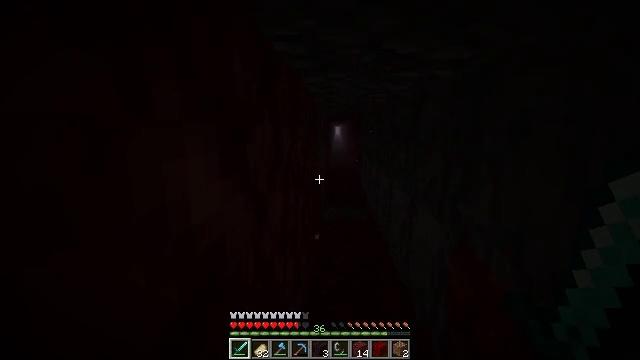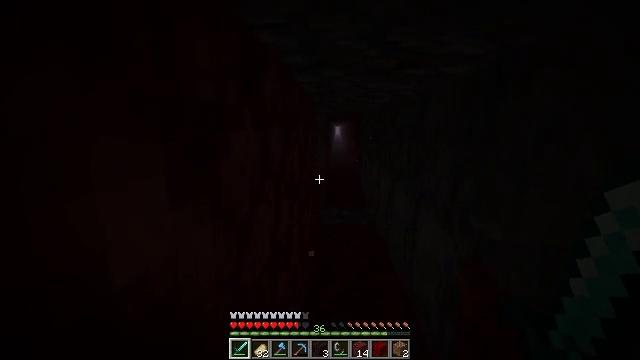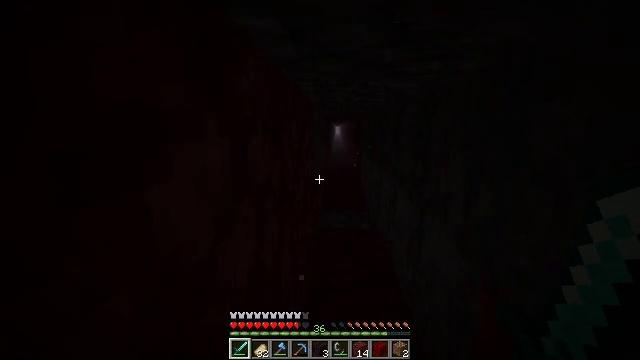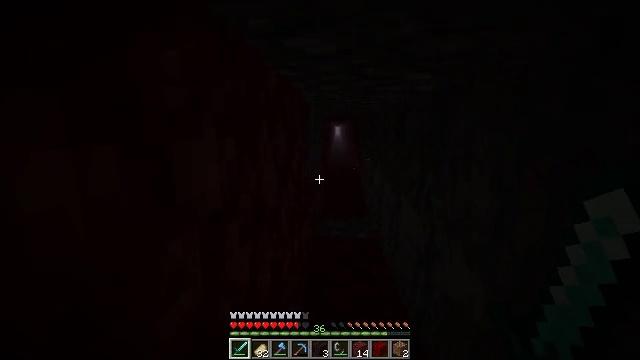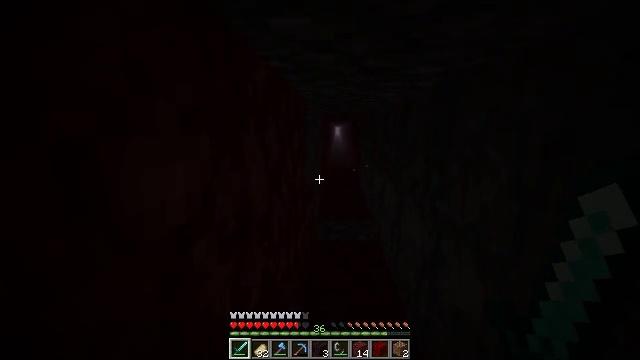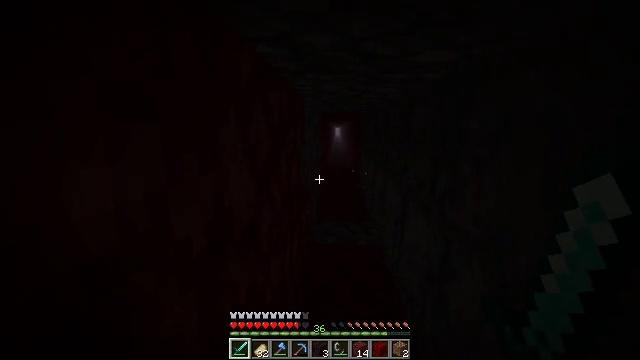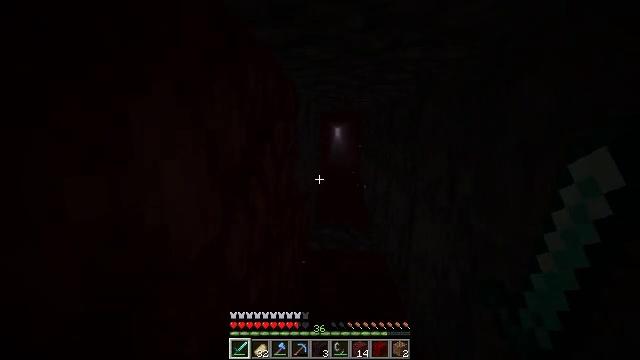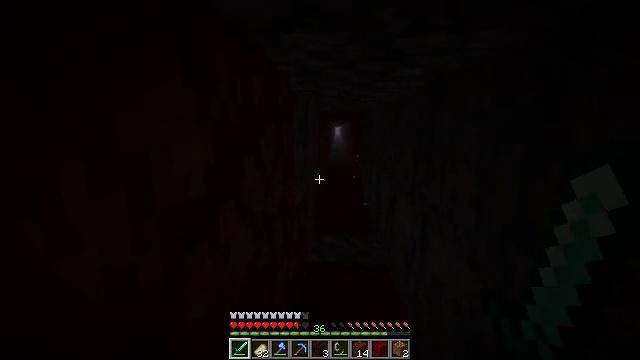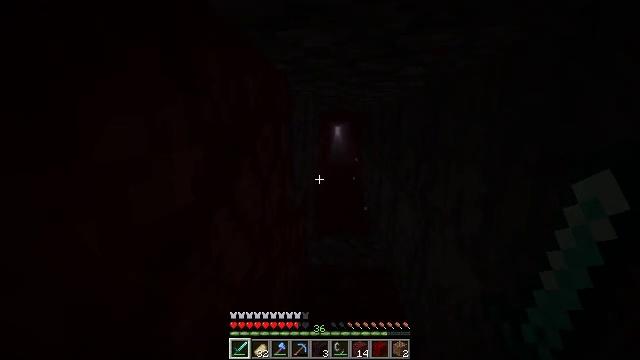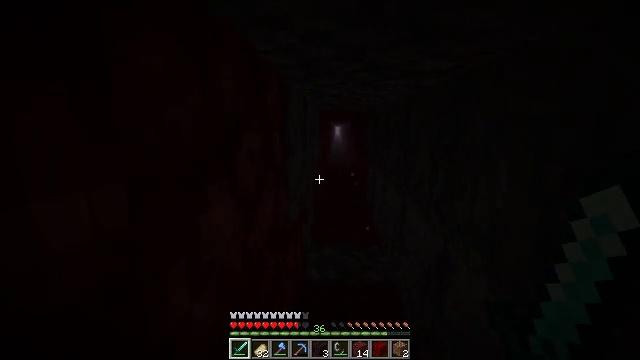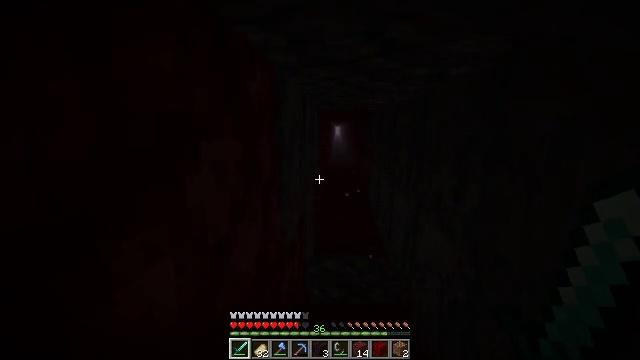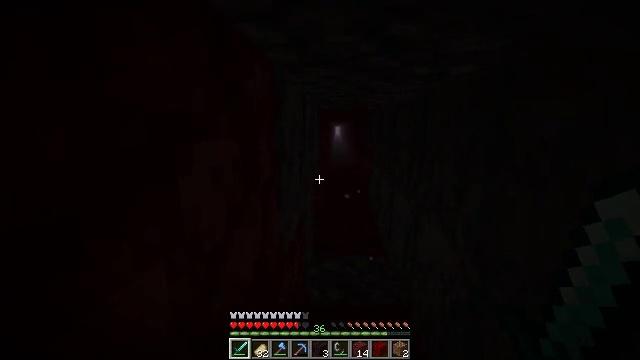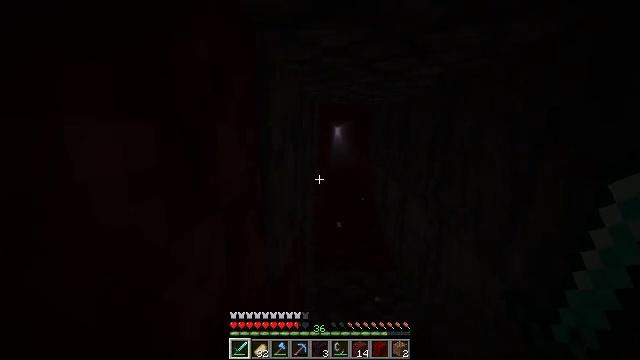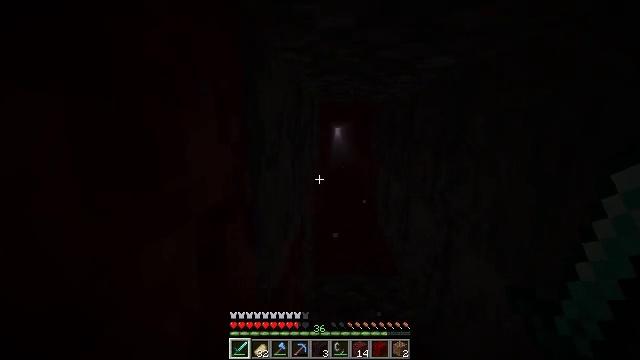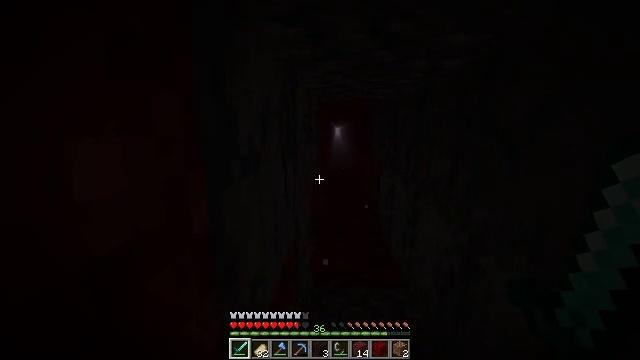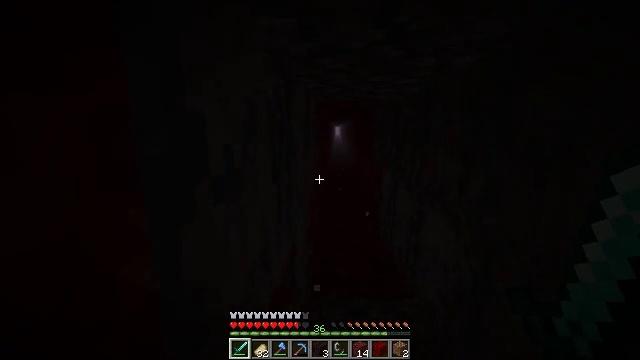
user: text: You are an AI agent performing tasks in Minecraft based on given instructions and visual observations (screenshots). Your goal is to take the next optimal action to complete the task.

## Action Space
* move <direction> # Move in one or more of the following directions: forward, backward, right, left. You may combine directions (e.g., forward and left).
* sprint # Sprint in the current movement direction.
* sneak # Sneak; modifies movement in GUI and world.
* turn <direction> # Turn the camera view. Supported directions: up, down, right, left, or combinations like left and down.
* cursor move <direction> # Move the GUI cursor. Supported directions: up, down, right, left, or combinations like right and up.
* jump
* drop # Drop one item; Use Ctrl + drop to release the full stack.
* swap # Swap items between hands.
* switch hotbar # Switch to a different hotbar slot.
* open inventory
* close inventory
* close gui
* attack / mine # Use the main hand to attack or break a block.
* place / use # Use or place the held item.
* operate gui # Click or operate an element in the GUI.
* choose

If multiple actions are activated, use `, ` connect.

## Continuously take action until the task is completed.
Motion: motion action
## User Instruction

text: Make a brewing stand with blaze rod and cobblestones.
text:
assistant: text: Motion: move forward
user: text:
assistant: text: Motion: move forward
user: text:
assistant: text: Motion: move forward
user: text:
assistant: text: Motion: move forward
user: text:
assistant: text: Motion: move forward
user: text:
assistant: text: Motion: move forward
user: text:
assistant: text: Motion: move forward
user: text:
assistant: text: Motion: move forward
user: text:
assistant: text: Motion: move forward
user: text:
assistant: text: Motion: move forward
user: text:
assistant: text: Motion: move forward
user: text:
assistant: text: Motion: move forward
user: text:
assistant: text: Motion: move forward
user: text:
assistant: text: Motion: move forward
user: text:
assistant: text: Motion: move forward
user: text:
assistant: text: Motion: move forward
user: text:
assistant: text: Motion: move forward
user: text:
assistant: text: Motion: move forward
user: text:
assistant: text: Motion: move forward
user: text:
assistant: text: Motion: move forward
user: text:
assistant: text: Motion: move forward
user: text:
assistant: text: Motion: move forward
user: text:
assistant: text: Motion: move forward
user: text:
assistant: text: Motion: move forward
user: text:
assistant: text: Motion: move forward
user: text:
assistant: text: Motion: move forward
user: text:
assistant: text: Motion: move forward
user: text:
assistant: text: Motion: move forward
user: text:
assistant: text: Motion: move forward
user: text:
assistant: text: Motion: move forward